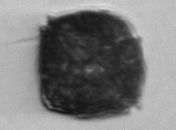
Label: Alexandrium_catenella